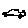
Label: car